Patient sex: M
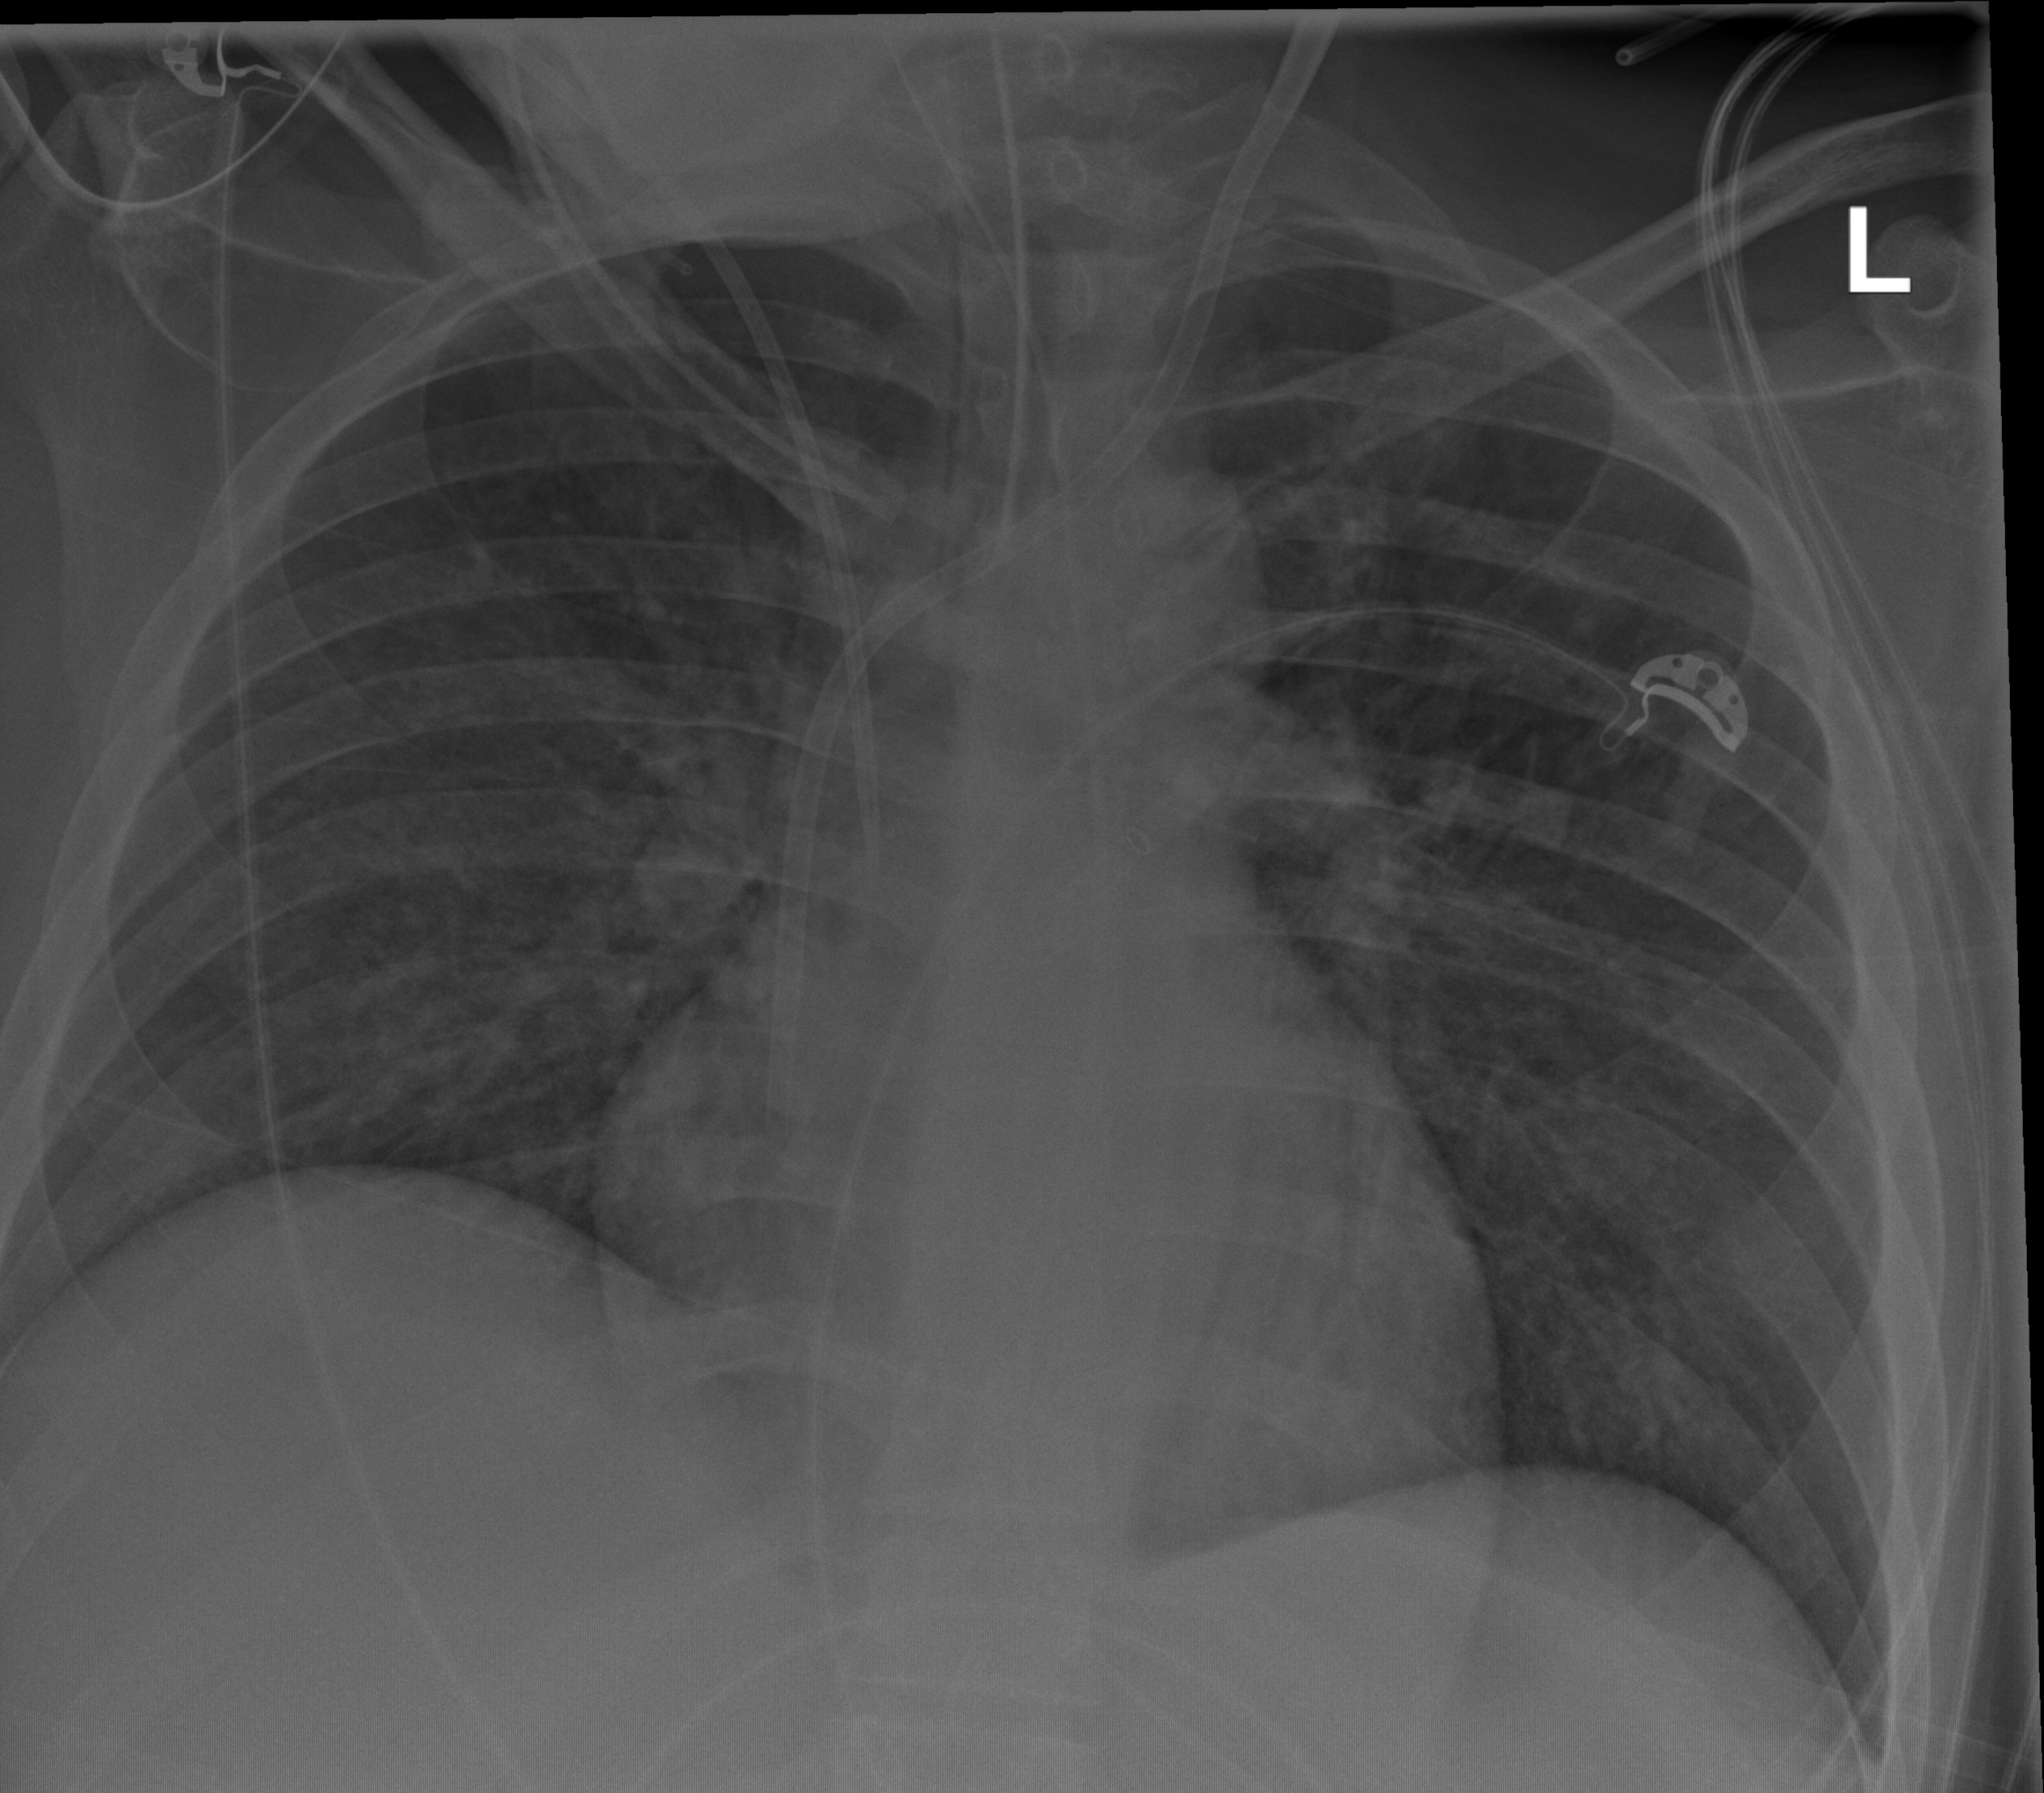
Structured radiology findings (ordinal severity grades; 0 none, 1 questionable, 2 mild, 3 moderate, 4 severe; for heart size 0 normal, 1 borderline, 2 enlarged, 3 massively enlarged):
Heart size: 0
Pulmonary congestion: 0
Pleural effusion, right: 0
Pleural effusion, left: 0
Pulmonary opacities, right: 2
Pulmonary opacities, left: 2
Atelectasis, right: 2
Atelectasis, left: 2